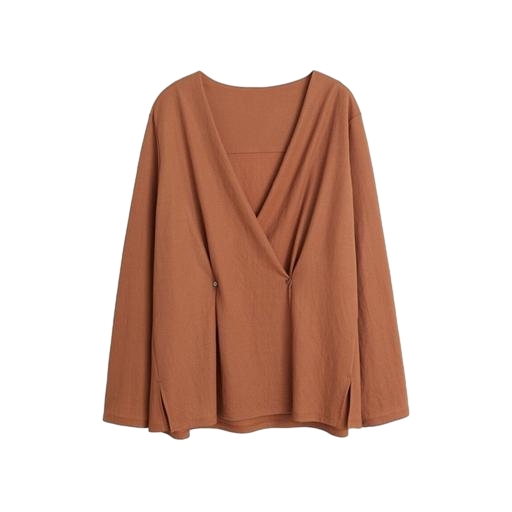
brown wrap shirt, brown draped-front jacket, layered shirt, white background